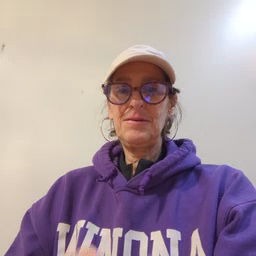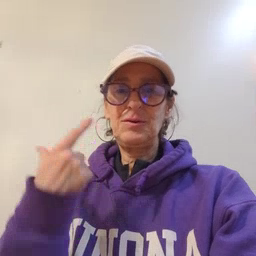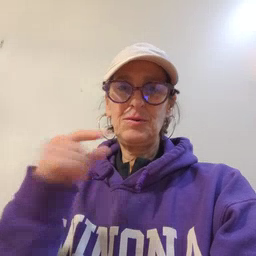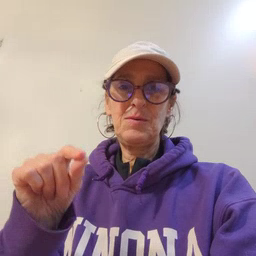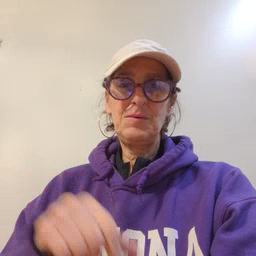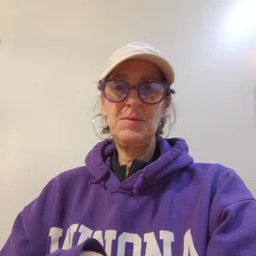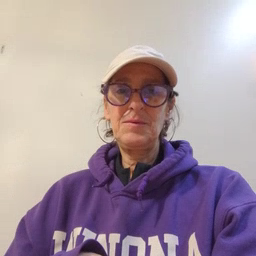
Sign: go